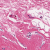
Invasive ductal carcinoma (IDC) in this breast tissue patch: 0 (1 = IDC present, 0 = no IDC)